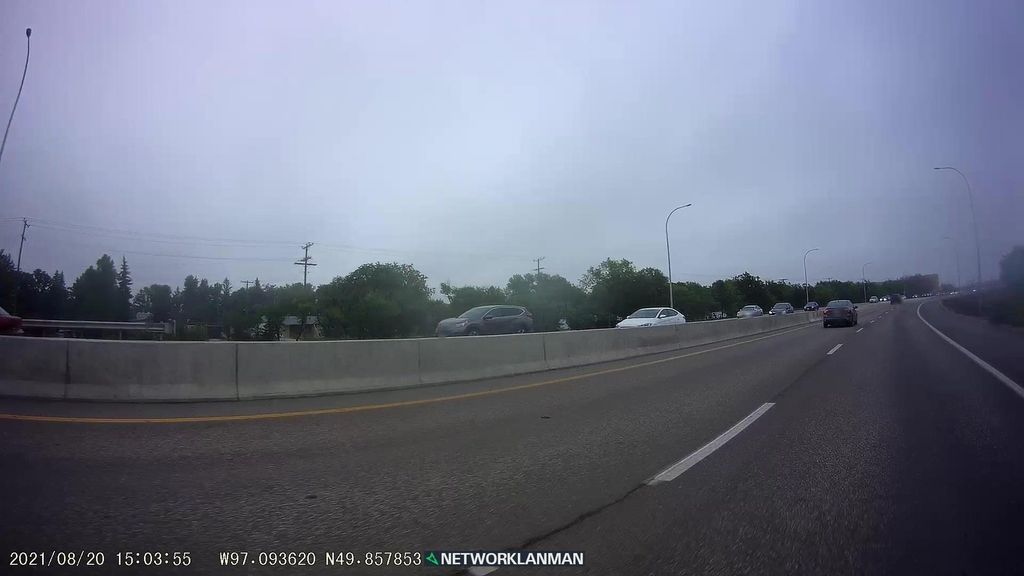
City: winnipeg